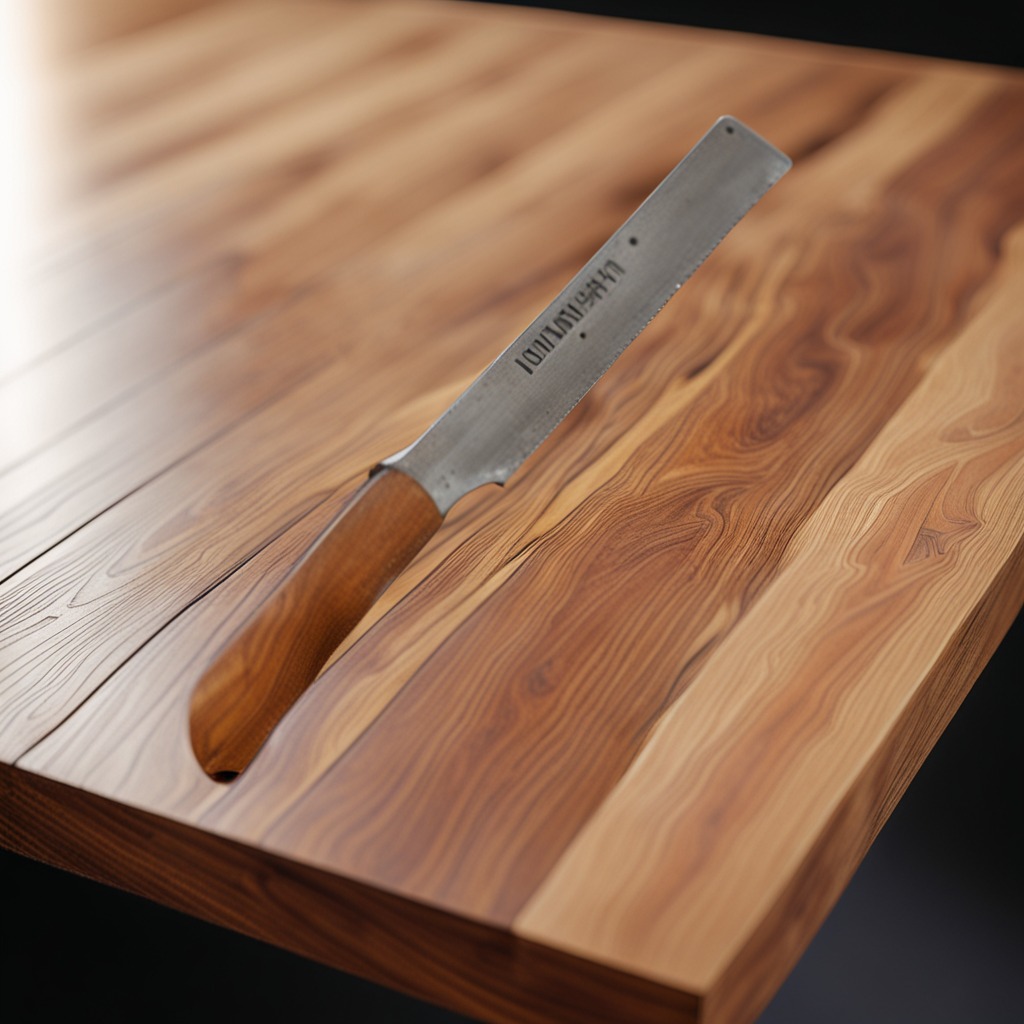
A handheld metal saw is lying on a wooden table in a carpentry studio.